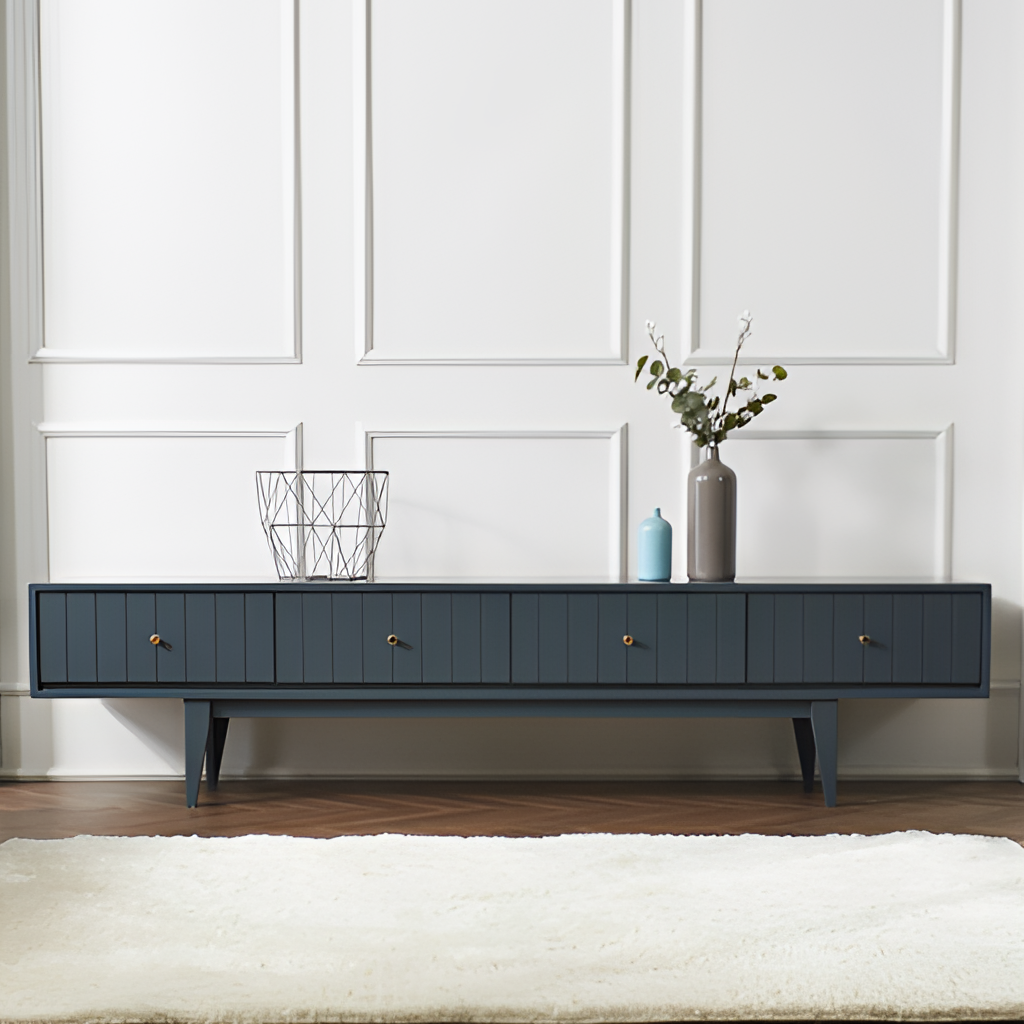
living room, wood media console, modern, brown wood flooring, with herringbone pattern, paneling wallpaper, with solid pattern